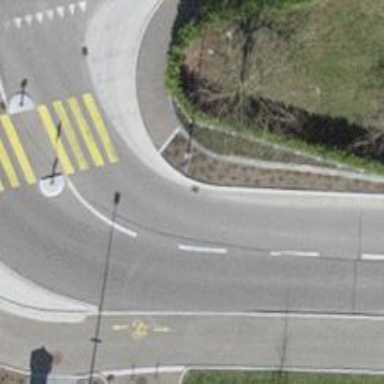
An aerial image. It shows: Zebra crossing on the road.